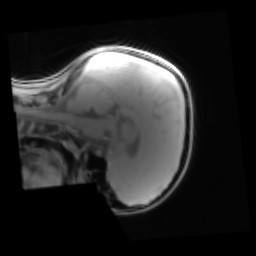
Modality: PDw
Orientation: sagittal
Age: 10
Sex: male
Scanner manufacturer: siemens
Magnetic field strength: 3 T
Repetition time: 0.25 s
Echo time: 0.00103 s